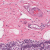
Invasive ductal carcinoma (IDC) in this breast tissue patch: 0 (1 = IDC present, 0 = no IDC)